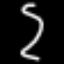
Label: squiggle